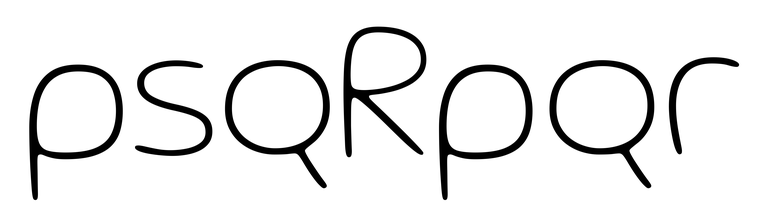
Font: Gluten_Thin